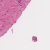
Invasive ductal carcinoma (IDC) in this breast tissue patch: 0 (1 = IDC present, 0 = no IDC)